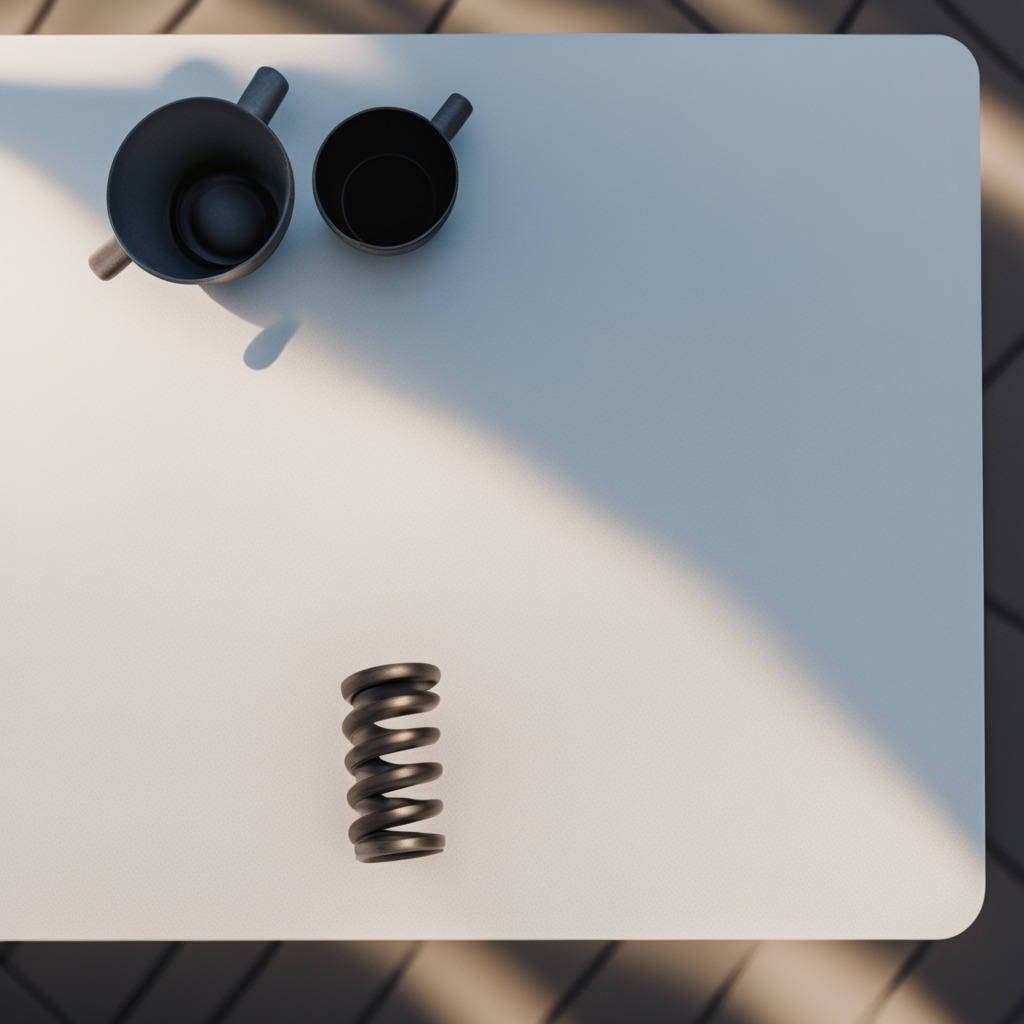
A coiled metal spring is lying on the table.